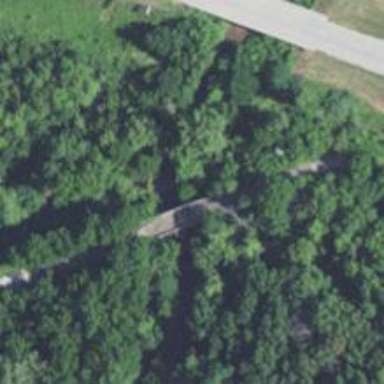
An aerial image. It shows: Unclassified road on bridge.